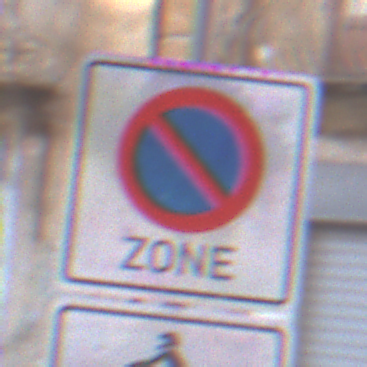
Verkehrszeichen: BeginnEingeschraenktesHalteverbotZone
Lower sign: HinweisDurchSinnbild18
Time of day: MorningAfternoon
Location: Outdoor (Urban)
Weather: PartlyCloudy
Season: NotSpecified
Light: Natural